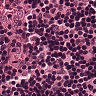
Metastatic tissue present: no